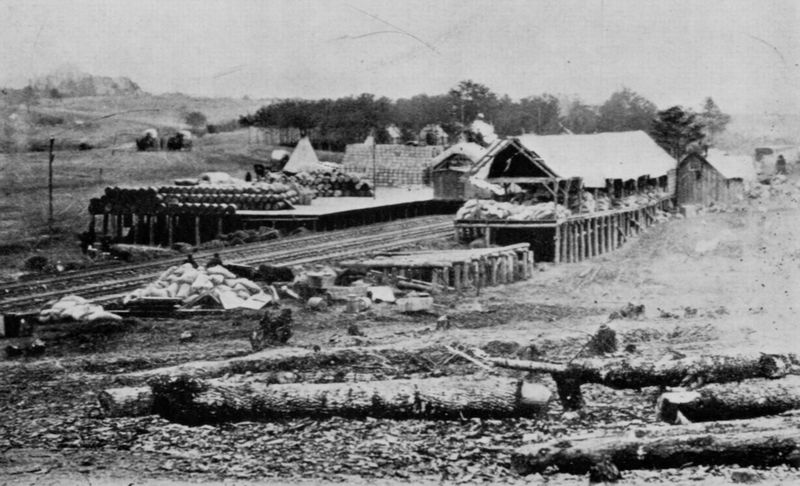
Titel: Versorgungsdepot bei Warrenton, Virginia
Künstler: Mathew B. Brady
Schlagwörter: baum, himmel, baumstämme, bäume, landschaft, menschen, stadt, holz, gebäude, weg, häuser, wald, schuppen, mast, säcke, arbeiter, wagen, stämme, foto, fotografie, schwarzweiß, bahnhof, wägen, späne, eisenbahn, gleise, schienen, station